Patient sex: F
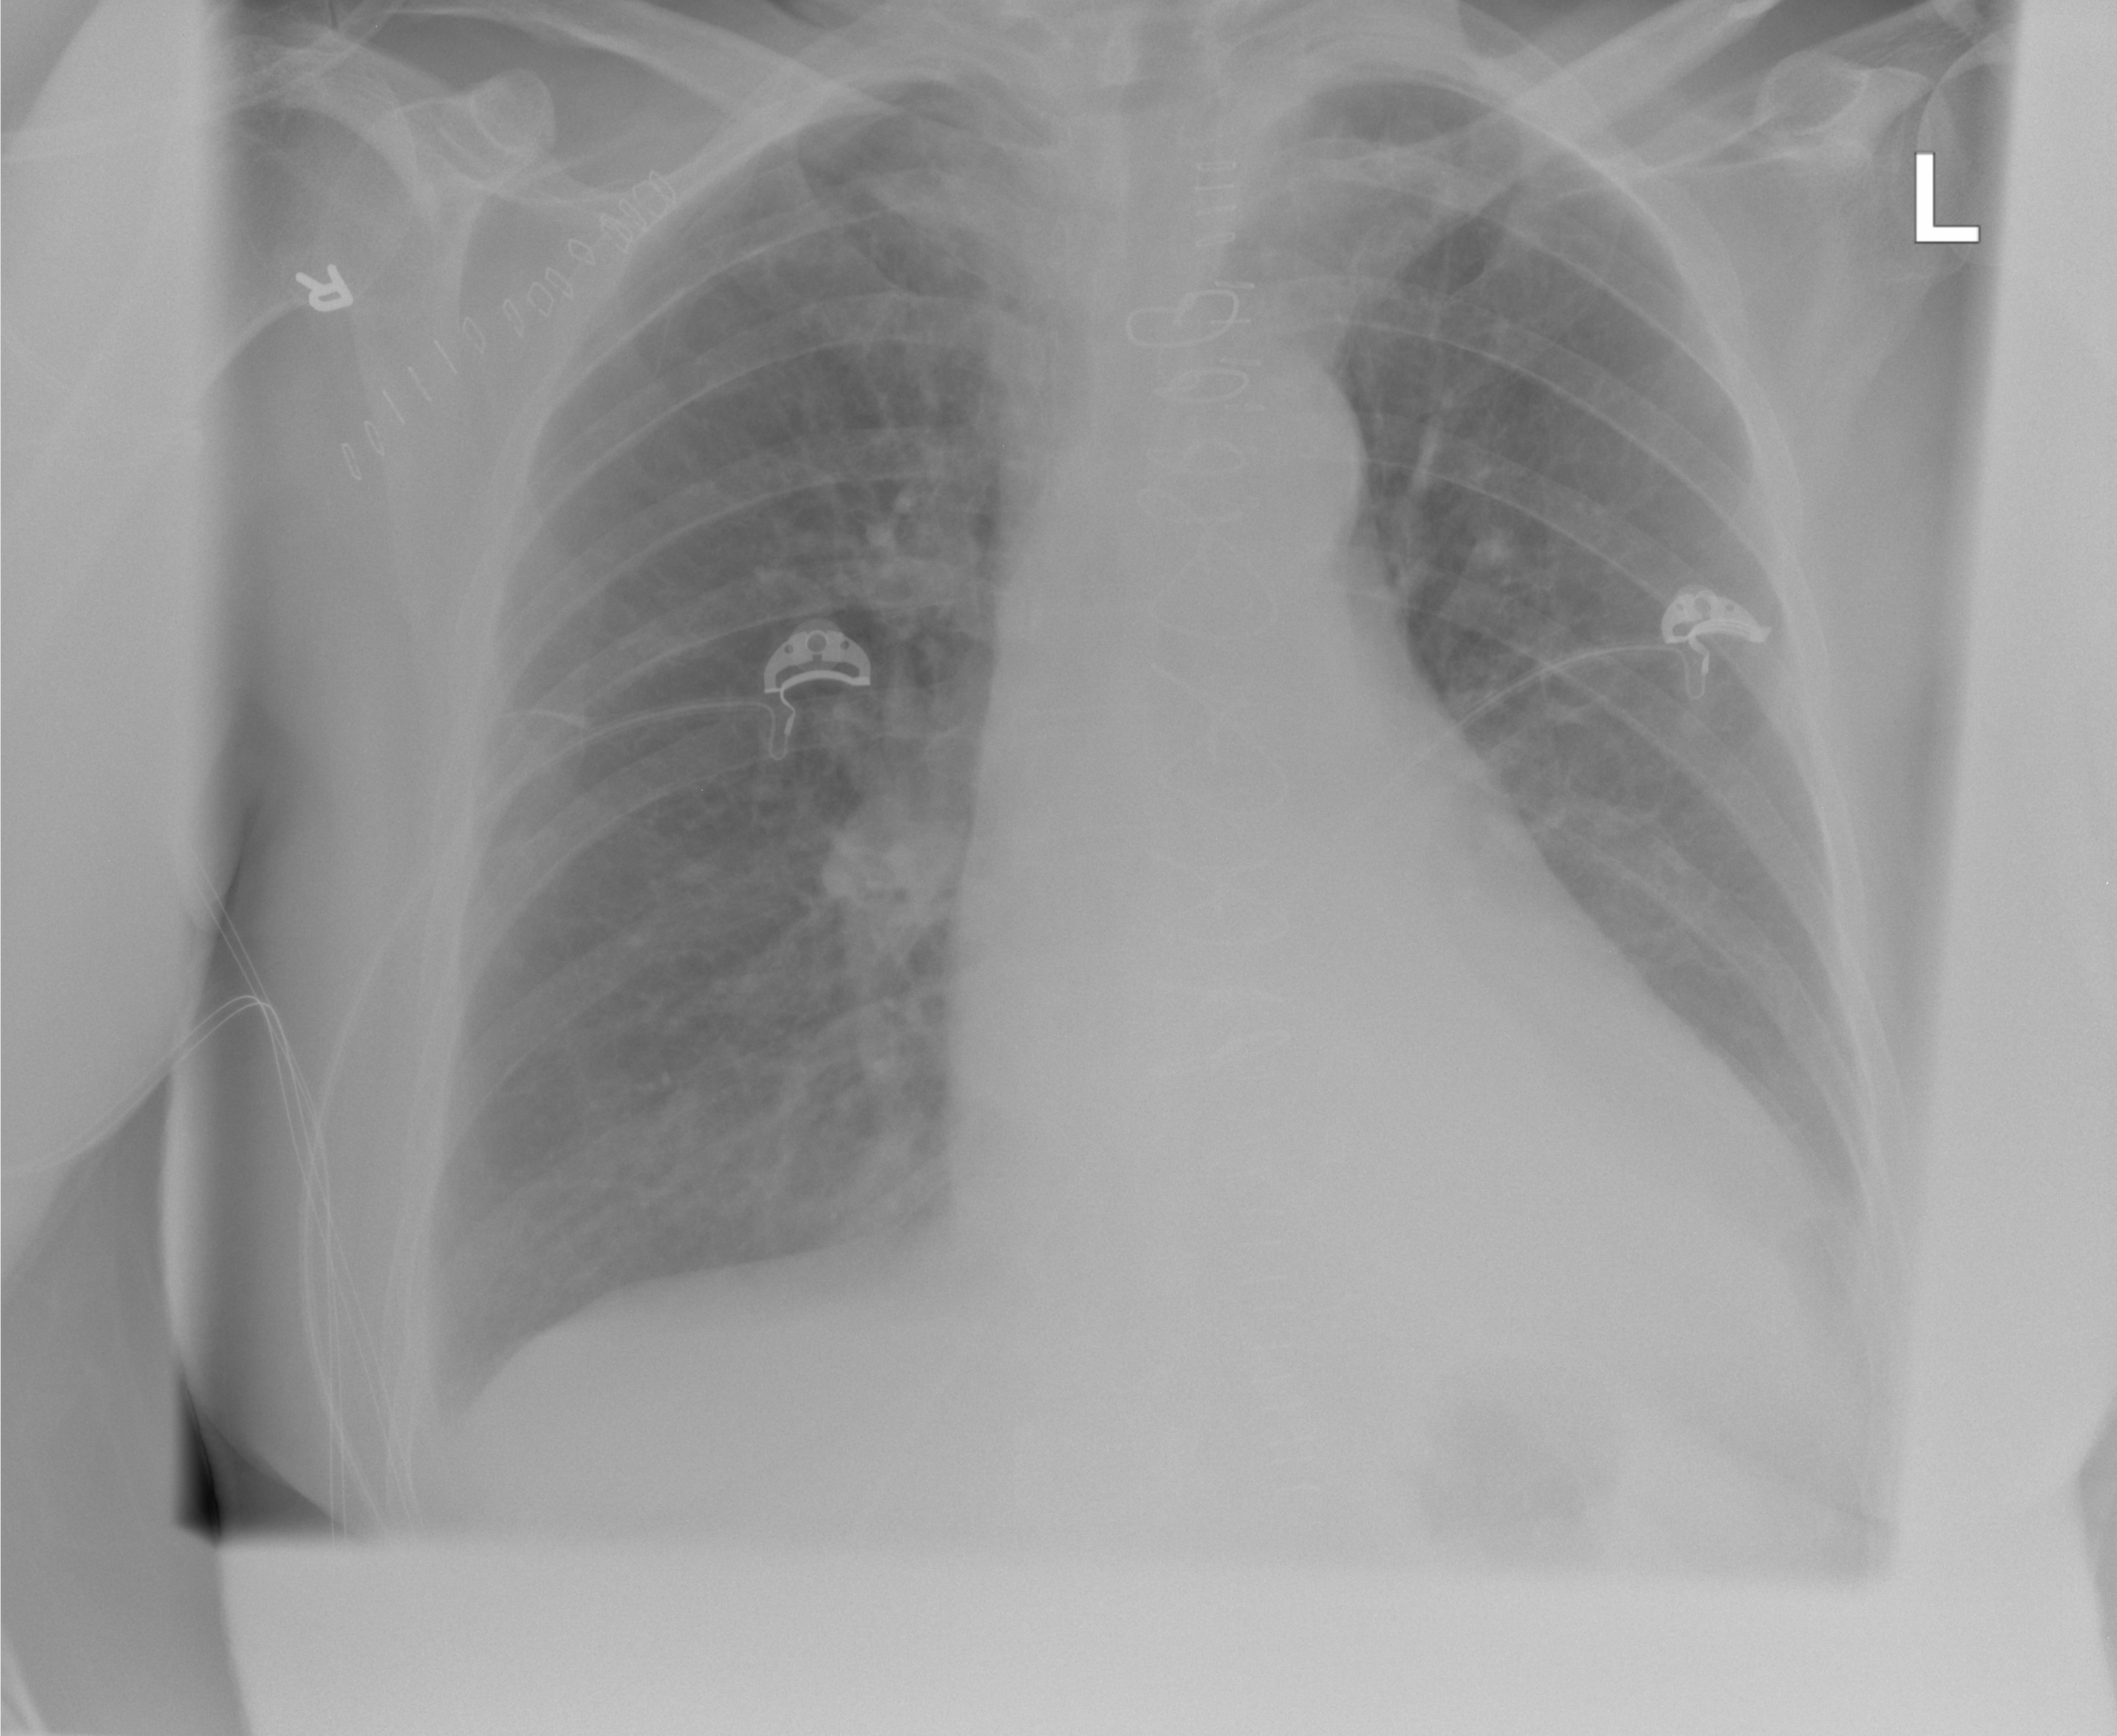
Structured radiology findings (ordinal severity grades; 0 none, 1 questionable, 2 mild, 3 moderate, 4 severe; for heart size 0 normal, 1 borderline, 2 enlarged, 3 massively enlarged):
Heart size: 0
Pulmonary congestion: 0
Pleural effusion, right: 0
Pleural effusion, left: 1
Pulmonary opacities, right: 0
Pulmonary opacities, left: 0
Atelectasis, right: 0
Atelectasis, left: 0